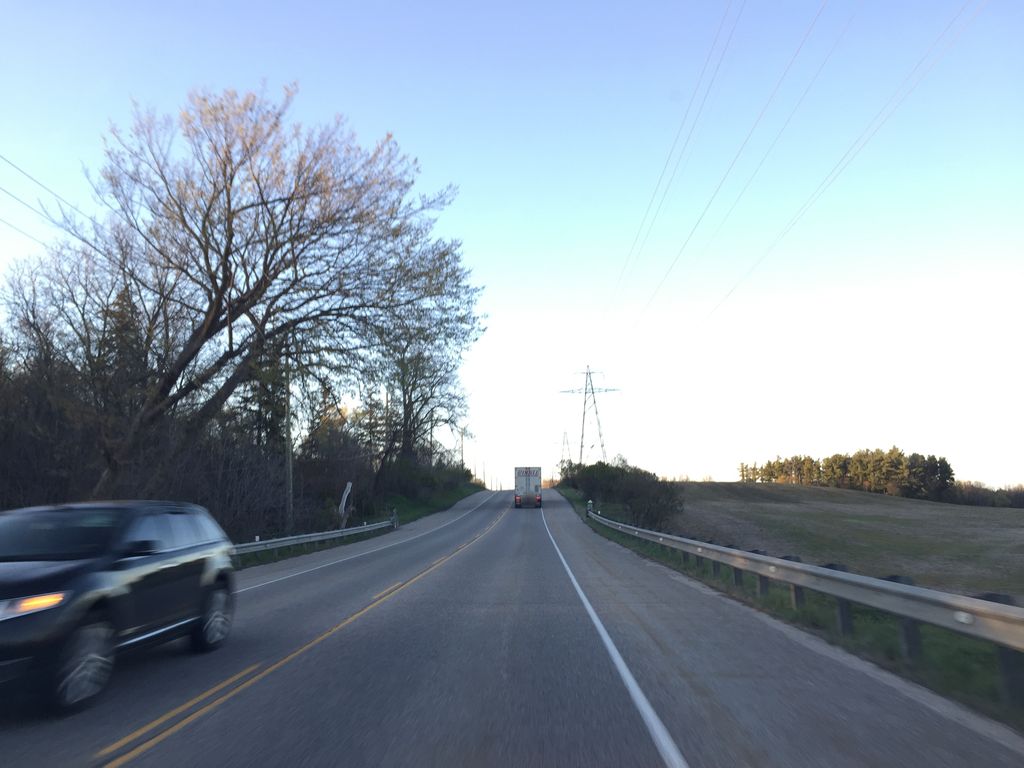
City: kitchener-waterloo